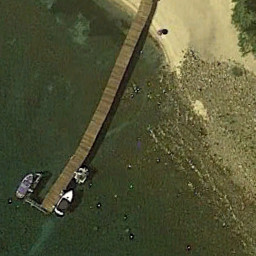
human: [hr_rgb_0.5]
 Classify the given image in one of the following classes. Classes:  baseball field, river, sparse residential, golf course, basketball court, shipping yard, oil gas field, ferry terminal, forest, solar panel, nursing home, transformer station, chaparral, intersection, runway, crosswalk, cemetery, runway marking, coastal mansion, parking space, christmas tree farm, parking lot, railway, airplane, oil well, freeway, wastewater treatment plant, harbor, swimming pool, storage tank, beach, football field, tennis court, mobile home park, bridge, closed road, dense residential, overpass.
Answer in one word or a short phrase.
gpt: ferry terminal